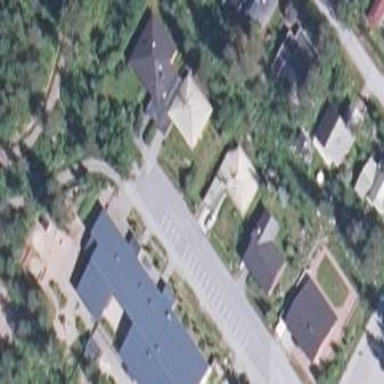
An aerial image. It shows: Parking area.